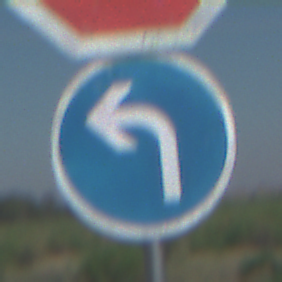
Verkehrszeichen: VorgeschriebeneFahrtrichtungLinks
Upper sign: Stop
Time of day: MorningAfternoon
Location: Outdoor (Special)
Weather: Clear
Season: NotSpecified
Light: Natural